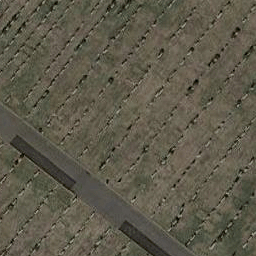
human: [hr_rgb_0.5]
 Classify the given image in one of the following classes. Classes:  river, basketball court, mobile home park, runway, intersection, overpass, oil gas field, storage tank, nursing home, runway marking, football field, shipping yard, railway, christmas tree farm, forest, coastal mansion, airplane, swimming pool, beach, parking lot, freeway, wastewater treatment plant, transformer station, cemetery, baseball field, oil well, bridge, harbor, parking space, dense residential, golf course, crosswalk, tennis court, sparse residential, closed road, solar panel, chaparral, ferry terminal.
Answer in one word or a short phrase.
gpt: cemetery